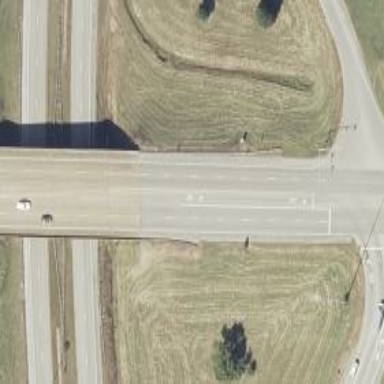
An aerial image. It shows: Trunk highway bridge.